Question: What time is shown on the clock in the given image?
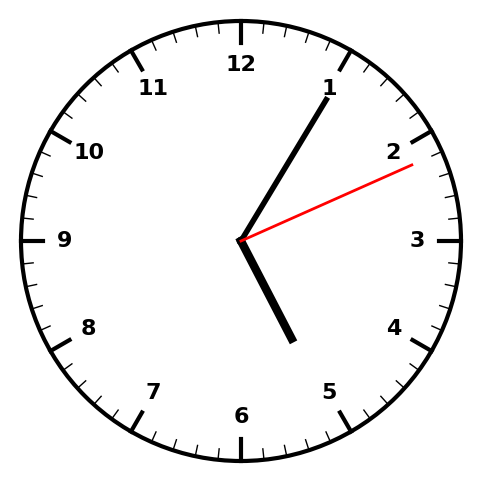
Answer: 05:05:11